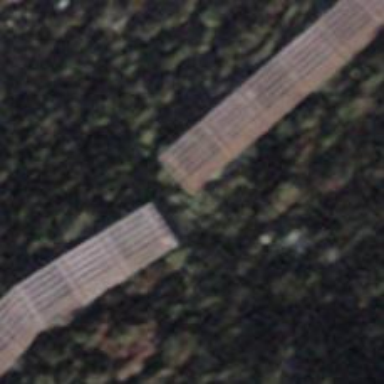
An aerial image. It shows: Snow fence that is man-made.